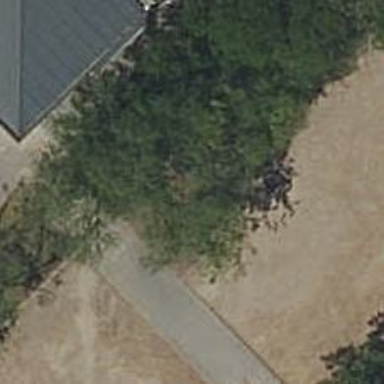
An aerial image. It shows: Picnic table located in leisure land area.